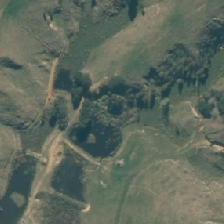
Land cover: grose_broom